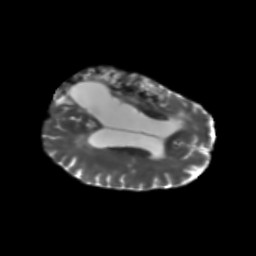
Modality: T2w
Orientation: axial
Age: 65
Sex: female
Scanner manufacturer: siemens
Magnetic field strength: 3 T
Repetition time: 5.47 s
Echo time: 0.0854 s